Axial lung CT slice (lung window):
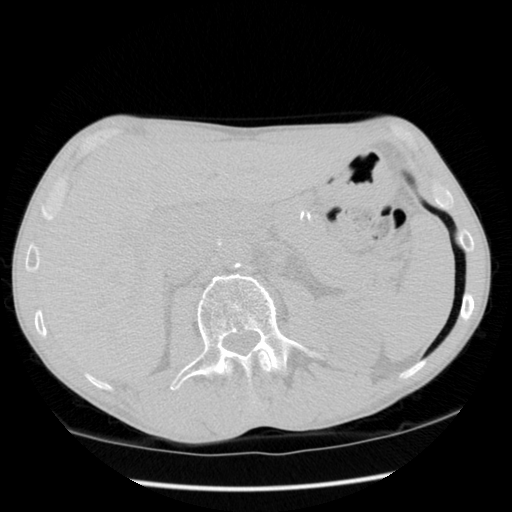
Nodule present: no